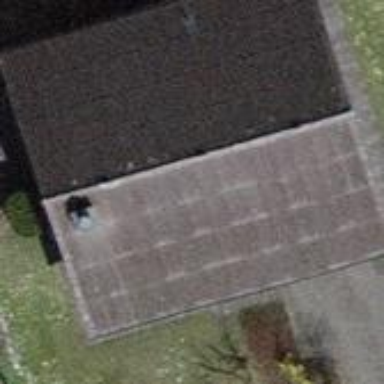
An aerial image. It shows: Building with tile roof.